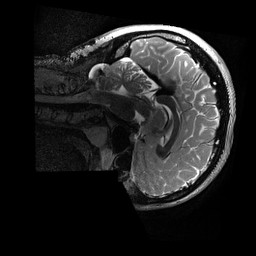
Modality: T2w
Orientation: sagittal
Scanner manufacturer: siemens
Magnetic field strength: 3 T
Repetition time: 3.2 s
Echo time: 0.564 s